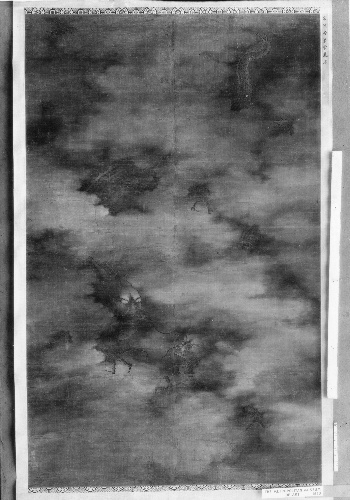
Artist: Chen Rong
Artist bio: active 1235–62
Object type: Hanging scroll
Classification: Paintings
Medium: Hanging scroll, framed; ink on silk
Culture: China
Period: Song (960–1279) or Qing (1644–1911) dynasty (?)
Dimensions: 63 x 38 1/2 in. (160 x 97.8 cm)
Department: Asian Art
Credit line: Fletcher Fund, 1923
Accession year: 1923
Repository: Metropolitan Museum of Art, New York, NY
Tags: Dragons